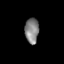
Tissue: skin
Cell type: Epithelial cells
Senescence score: 0.2793
Nuclear area (px): 347
Mean DAPI intensity: 129.268